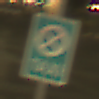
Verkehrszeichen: Taxenstand
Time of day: Night
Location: Outdoor (Urban)
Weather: Overcast
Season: NotSpecified
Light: Artificial